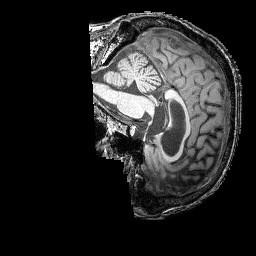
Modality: T1w
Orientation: sagittal
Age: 80
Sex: male
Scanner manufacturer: siemens
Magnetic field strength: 3 T
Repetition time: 2.25 s
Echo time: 0.00415 s